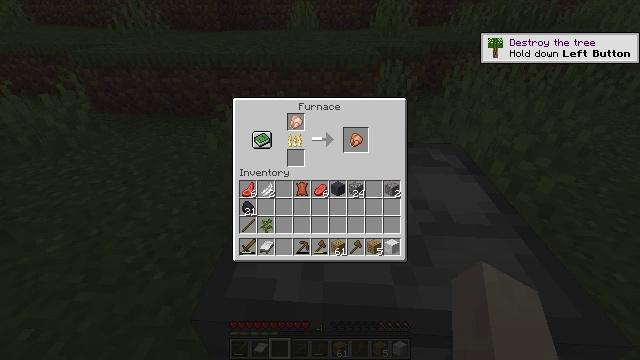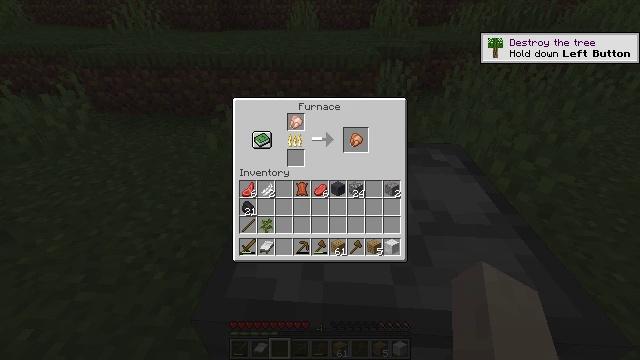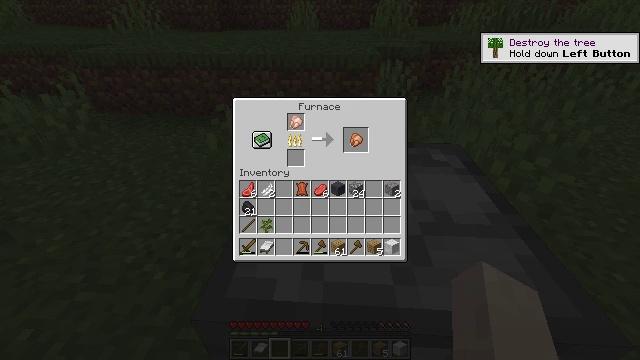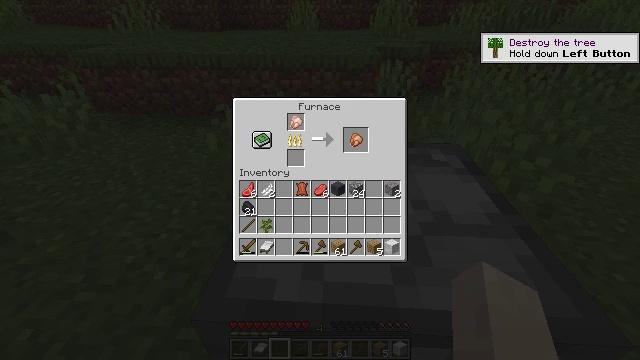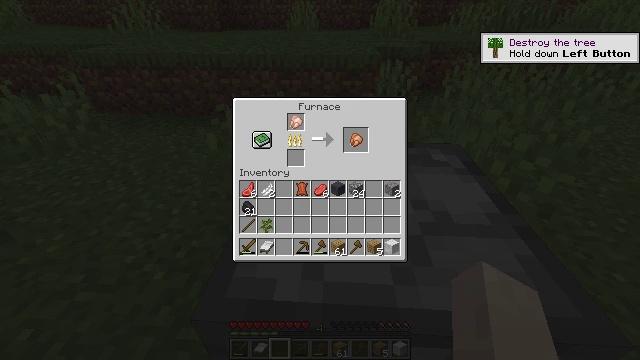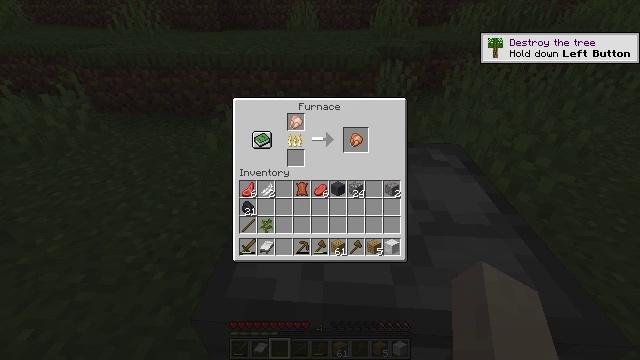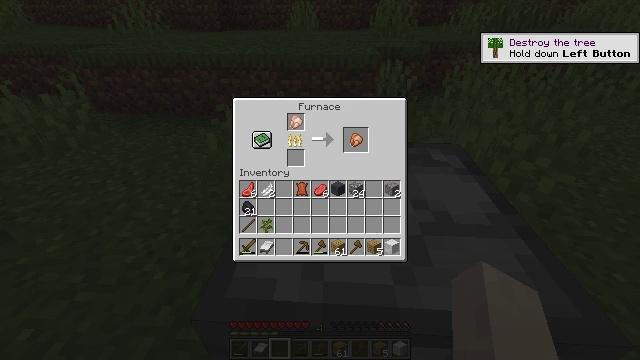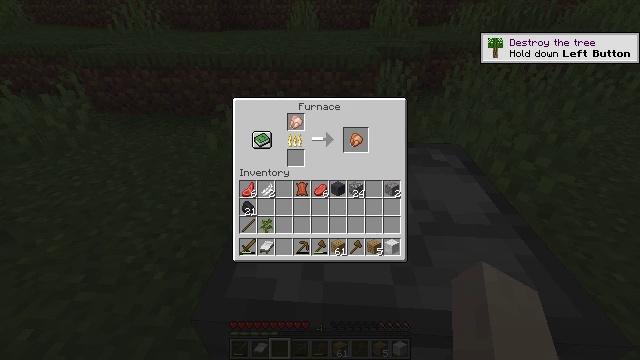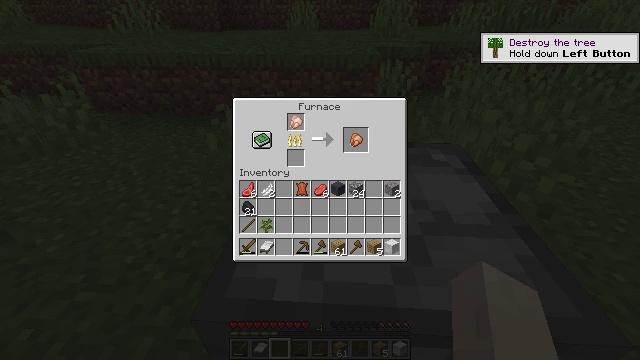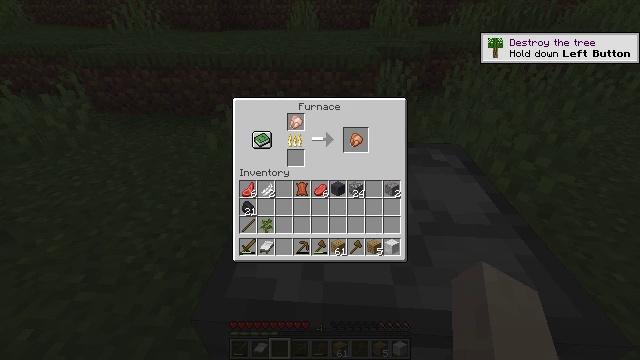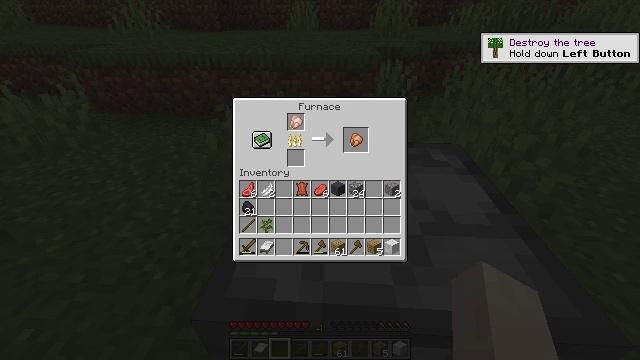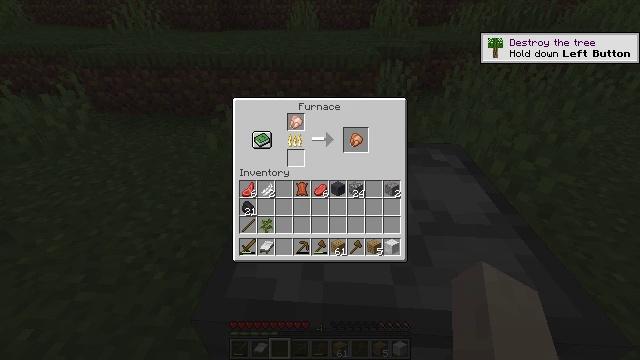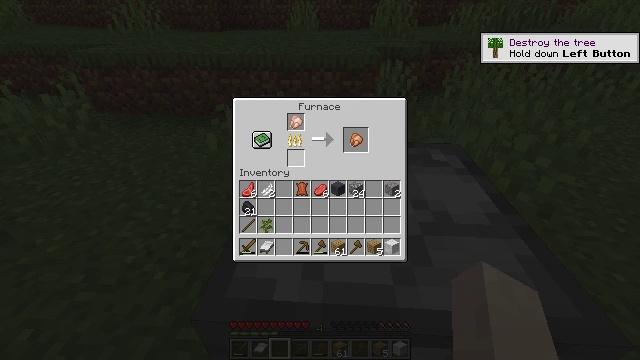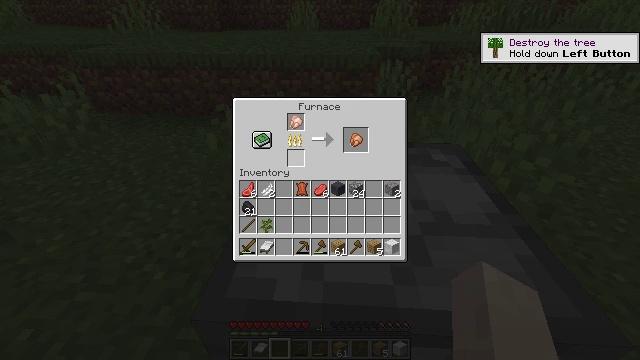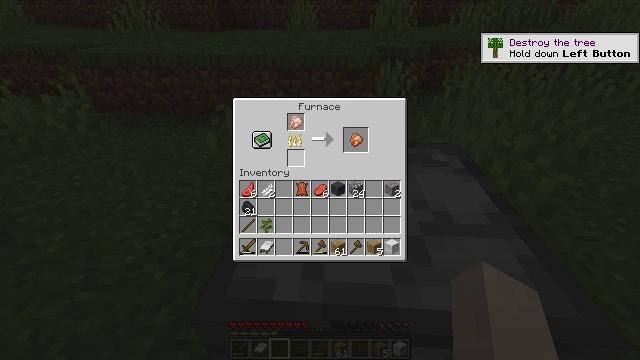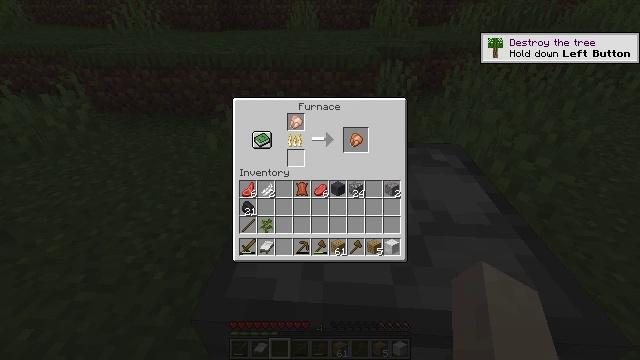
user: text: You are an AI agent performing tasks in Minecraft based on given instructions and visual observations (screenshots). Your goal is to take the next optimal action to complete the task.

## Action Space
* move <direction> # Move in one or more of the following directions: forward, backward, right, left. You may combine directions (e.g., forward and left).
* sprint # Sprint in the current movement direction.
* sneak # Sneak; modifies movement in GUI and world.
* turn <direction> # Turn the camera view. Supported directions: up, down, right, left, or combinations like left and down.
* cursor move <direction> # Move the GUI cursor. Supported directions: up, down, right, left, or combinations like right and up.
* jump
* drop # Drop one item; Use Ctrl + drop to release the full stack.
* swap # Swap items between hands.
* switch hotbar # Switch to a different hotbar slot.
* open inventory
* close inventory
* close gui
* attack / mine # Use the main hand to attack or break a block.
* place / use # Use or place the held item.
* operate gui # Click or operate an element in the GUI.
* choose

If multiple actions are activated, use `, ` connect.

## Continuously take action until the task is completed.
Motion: motion action
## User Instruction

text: Get a cooked chicken by cooking it.
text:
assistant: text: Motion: cursor move left
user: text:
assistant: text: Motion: no_op
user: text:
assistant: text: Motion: no_op
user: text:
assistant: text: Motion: no_op
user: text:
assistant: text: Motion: no_op
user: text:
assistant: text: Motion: no_op
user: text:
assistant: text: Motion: no_op
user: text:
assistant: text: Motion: no_op
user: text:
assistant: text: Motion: no_op
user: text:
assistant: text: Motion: no_op
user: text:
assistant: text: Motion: no_op
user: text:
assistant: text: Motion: no_op
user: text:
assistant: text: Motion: no_op
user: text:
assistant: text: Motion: no_op
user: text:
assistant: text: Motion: no_op
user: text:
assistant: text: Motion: no_op
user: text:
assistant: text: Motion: no_op
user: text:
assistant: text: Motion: no_op
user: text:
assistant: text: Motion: no_op
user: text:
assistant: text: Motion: no_op
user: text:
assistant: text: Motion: no_op
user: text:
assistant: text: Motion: no_op
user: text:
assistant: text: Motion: no_op
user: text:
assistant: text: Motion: no_op
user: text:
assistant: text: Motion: no_op
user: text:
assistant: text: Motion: no_op
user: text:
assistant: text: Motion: no_op
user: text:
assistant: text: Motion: no_op
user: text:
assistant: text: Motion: no_op
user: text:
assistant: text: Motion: no_op